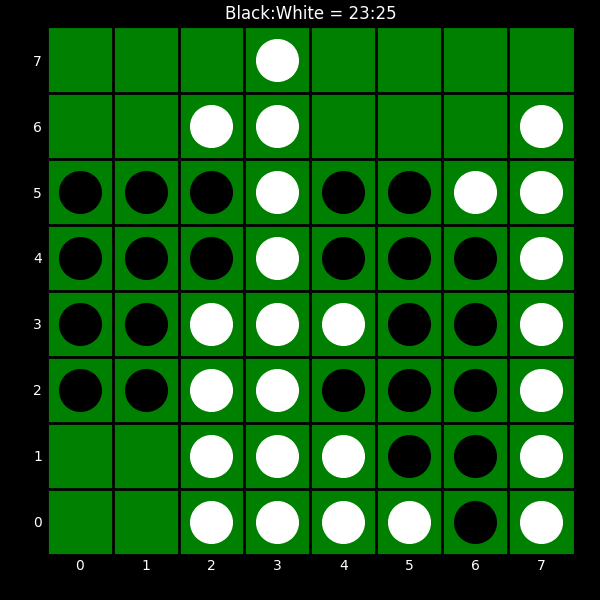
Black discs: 23
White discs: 25